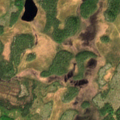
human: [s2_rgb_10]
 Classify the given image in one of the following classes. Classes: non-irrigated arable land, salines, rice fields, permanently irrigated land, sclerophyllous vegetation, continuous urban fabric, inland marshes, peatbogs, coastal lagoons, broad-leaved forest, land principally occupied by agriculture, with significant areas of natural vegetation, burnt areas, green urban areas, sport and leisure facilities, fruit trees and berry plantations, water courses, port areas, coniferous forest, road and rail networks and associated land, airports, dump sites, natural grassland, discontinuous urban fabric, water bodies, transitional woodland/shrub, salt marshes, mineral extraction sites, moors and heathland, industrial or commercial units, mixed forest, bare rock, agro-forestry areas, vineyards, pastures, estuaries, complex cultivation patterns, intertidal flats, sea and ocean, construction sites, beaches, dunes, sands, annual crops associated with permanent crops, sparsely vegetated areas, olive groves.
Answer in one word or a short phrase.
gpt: coniferous forest, mixed forest, transitional woodland/shrub, peatbogs